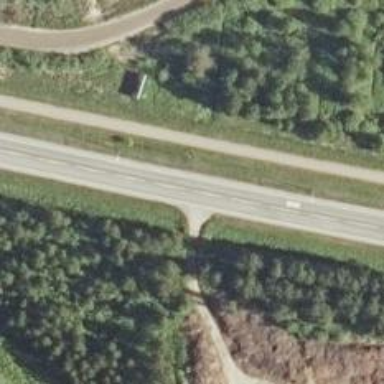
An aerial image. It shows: Asphalt road designated as trunk highway.